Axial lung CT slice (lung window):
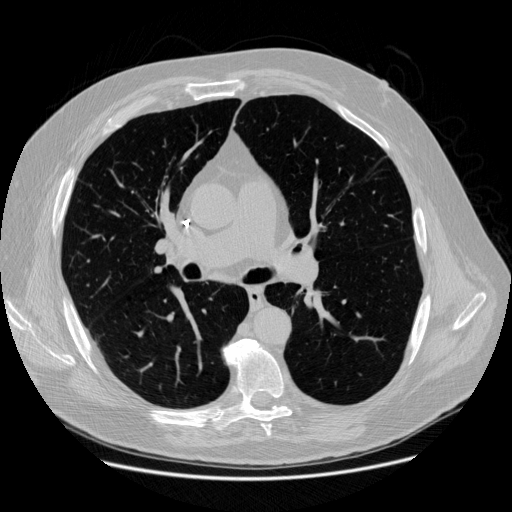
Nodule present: no